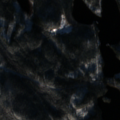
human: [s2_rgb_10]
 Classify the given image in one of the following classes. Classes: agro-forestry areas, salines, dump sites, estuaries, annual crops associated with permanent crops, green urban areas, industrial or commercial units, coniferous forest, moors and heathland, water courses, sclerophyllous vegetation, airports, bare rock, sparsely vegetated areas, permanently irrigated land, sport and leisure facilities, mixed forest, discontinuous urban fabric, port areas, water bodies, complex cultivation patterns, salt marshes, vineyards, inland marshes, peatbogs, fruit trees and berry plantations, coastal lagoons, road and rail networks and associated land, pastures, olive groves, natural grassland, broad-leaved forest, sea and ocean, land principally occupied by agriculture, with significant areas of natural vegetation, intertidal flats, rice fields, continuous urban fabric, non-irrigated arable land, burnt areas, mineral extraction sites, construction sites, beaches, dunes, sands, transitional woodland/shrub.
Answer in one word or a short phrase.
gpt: coniferous forest, mixed forest, water bodies